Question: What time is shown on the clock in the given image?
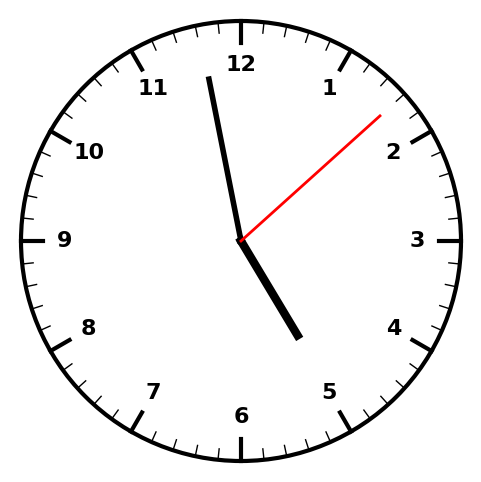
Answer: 04:58:08